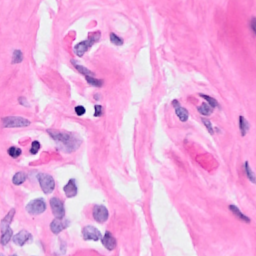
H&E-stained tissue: Breast